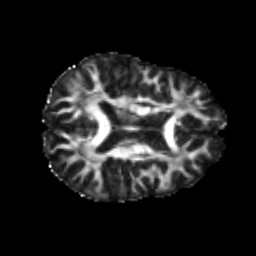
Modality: FA
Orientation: axial
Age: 24
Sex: female
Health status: healthy
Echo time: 0.074 s